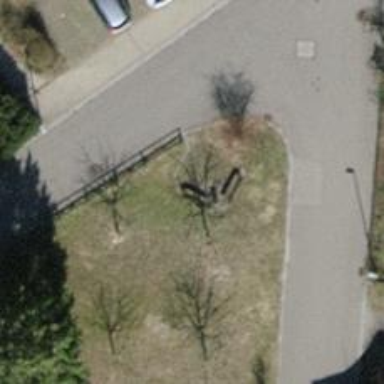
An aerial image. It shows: Bench for seating.